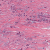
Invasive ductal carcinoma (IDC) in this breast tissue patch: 1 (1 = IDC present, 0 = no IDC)